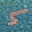
Label: 5